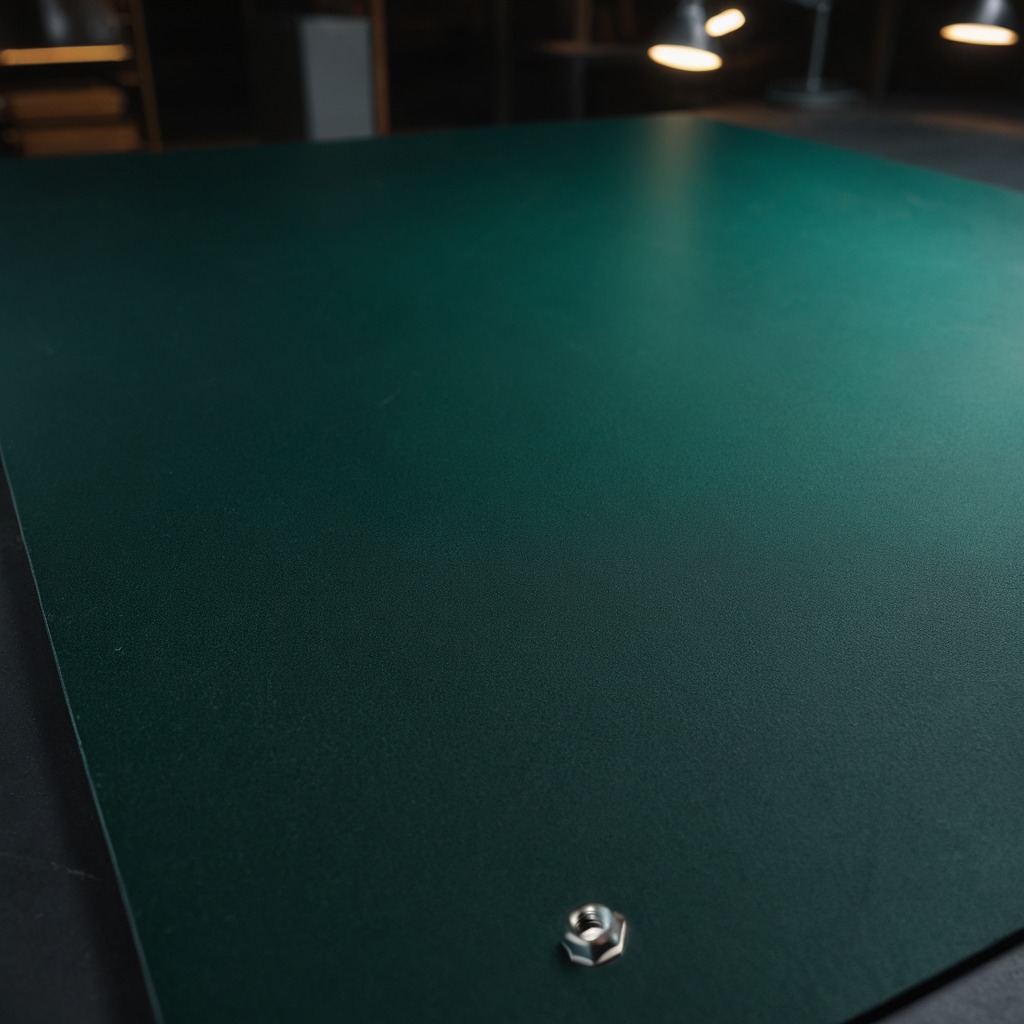
A metal nut is lying on a green rubber mat.